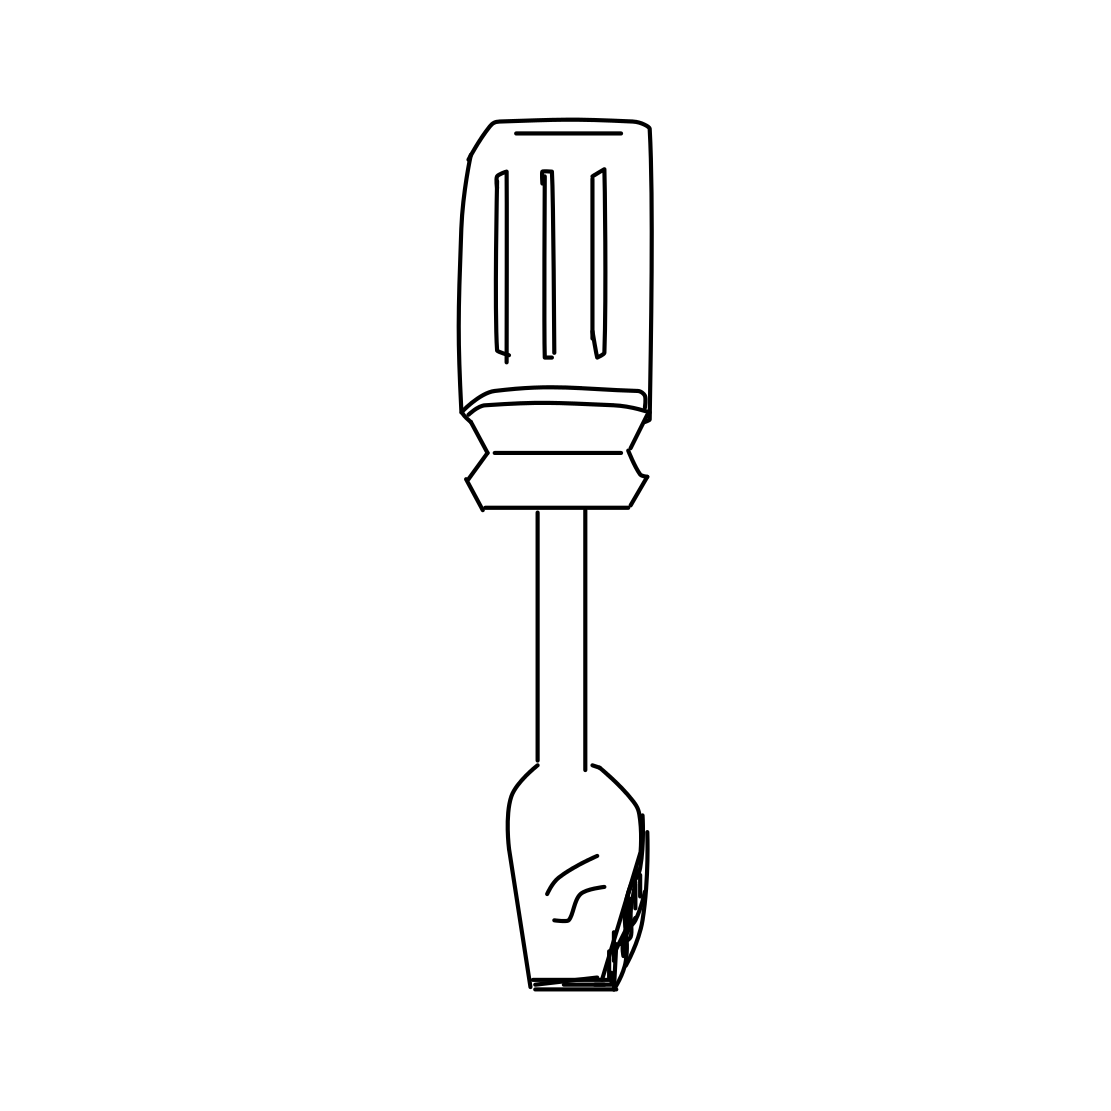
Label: screwdriver